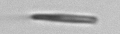
Label: fiber